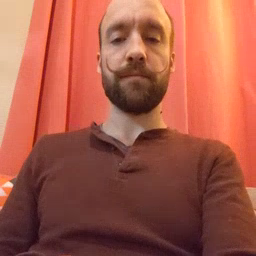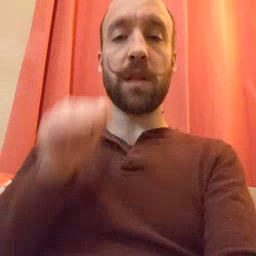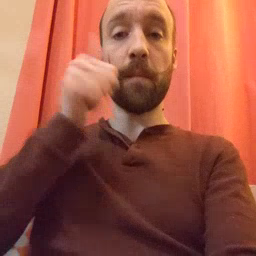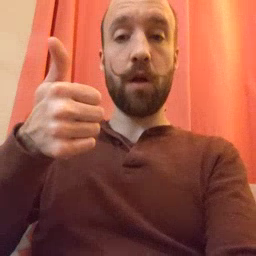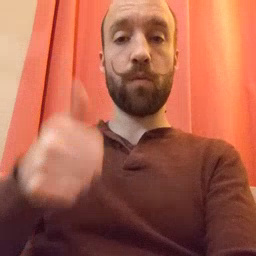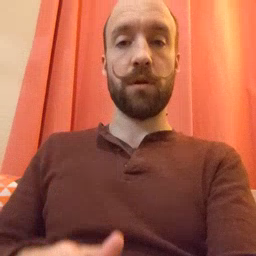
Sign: tomorrow